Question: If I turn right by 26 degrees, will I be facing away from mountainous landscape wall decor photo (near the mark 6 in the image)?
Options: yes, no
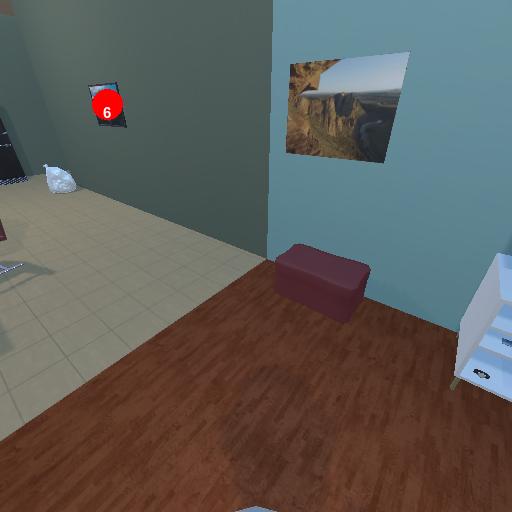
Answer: yes